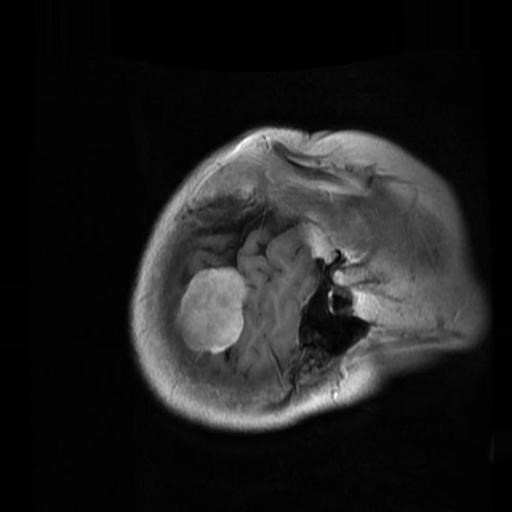
Label: brain_menin